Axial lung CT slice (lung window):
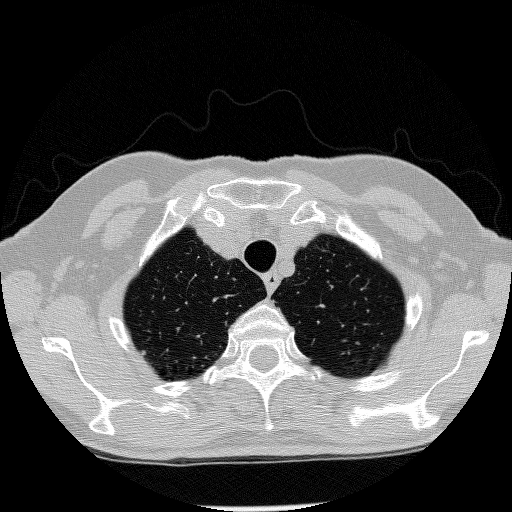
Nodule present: no